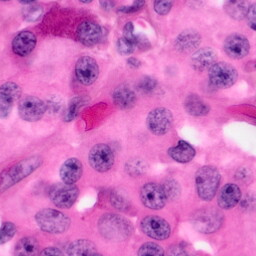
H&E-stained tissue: Pancreatic